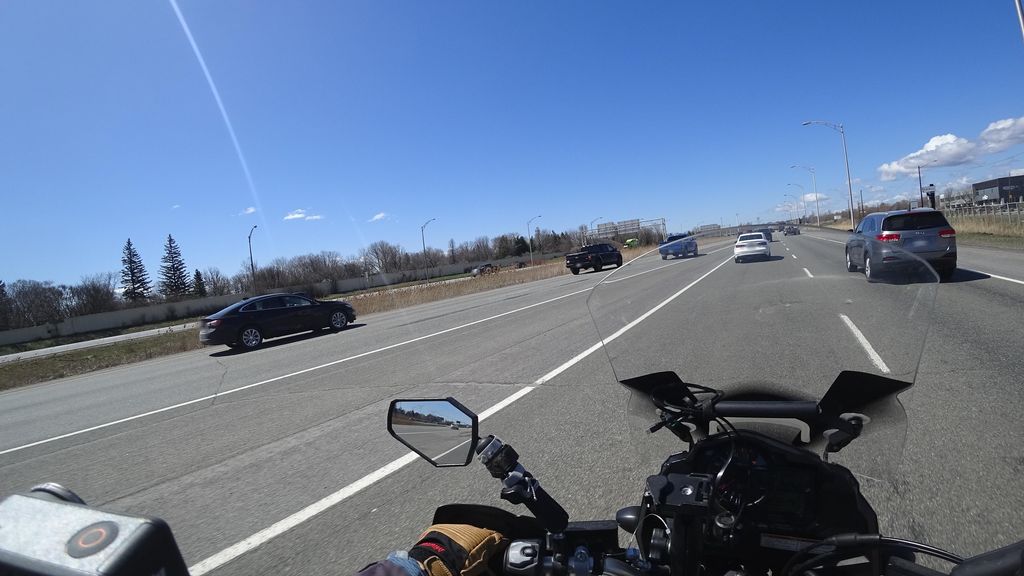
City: quebec_city